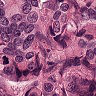
Metastatic tissue present: yes